Question: My project compiled fine without any problems. I went out of Eclipse and went back inside and get this error. These folders do not exist in my project. I do not think are part of Grails, it appears that the STS creates them. What is the problem?
STS 2.9, Grails 2.0.1
Thank you very much advanced

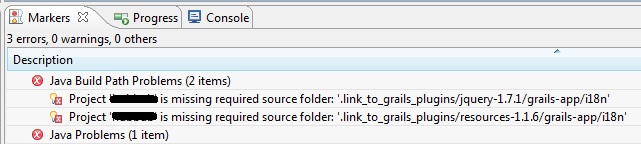
Answer: Right-click on the project node in the project tree and select Grails Tools | Refresh Dependencies. It will reconfigure the classpath and source folders based on the installed plugins.